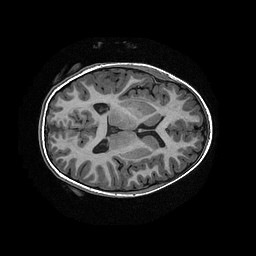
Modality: T1w
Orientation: axial
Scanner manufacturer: ge
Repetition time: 0.008096 s
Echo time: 0.00318 s